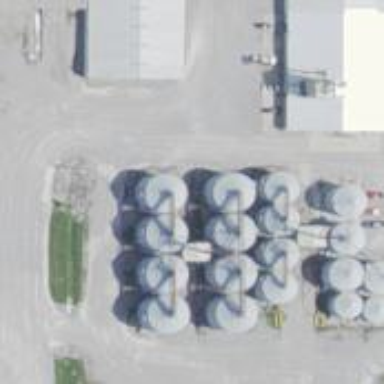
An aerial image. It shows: Silo.